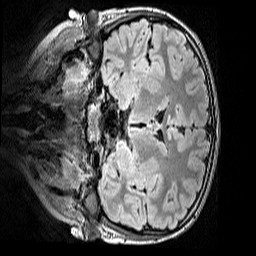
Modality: FLAIR
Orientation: coronal
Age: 11
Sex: male
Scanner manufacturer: siemens
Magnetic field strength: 3 T
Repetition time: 5 s
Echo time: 0.388 s